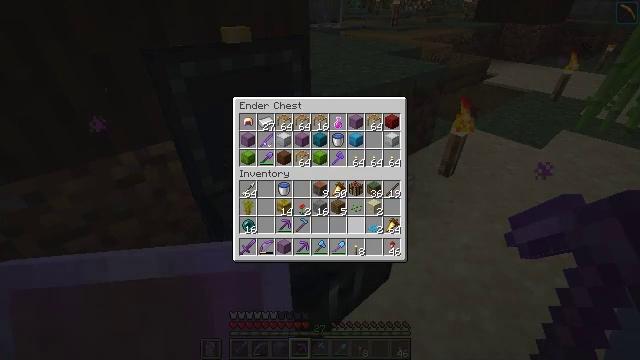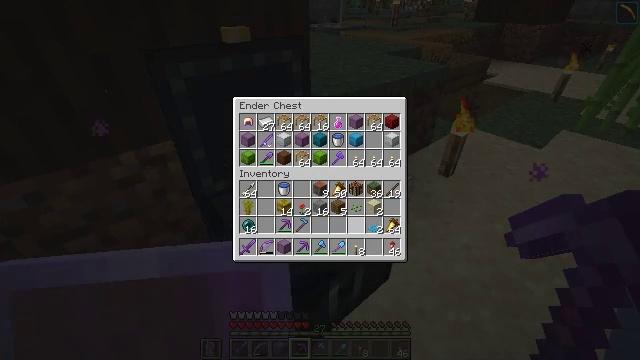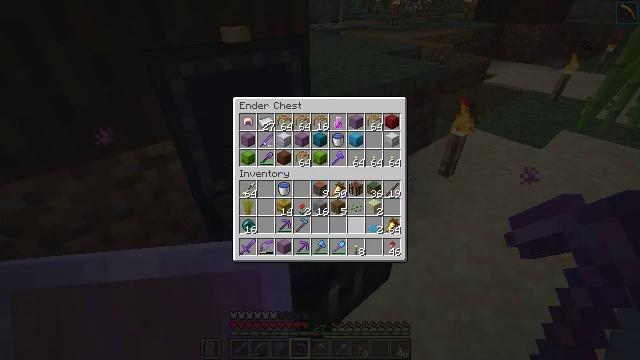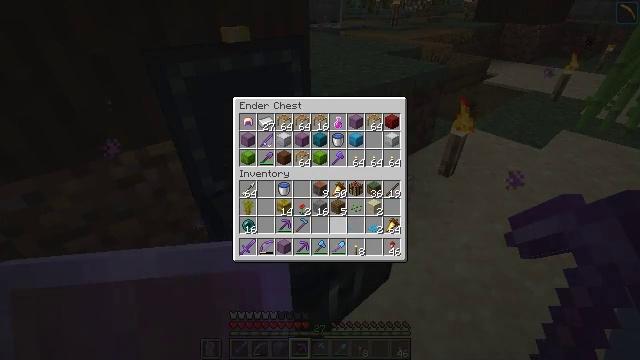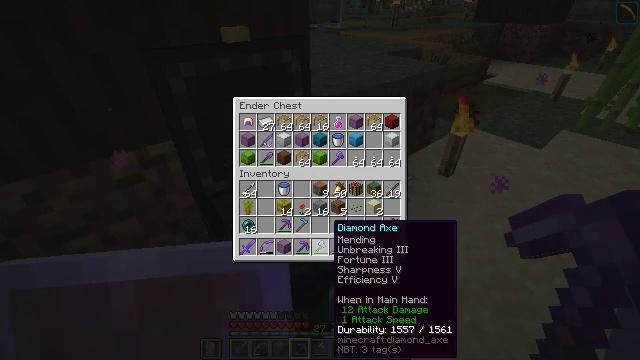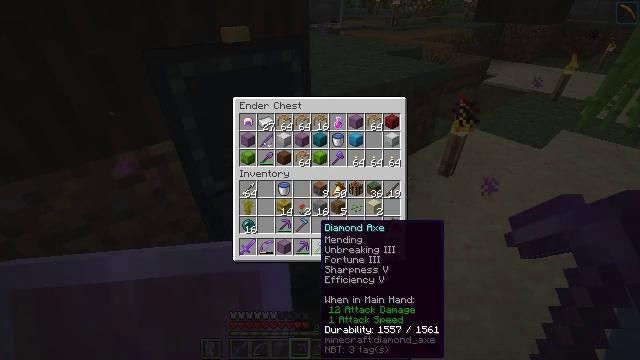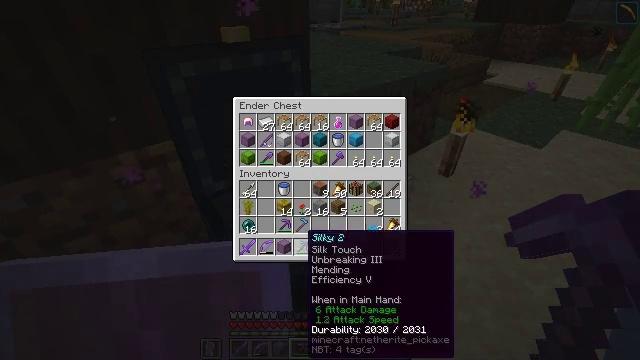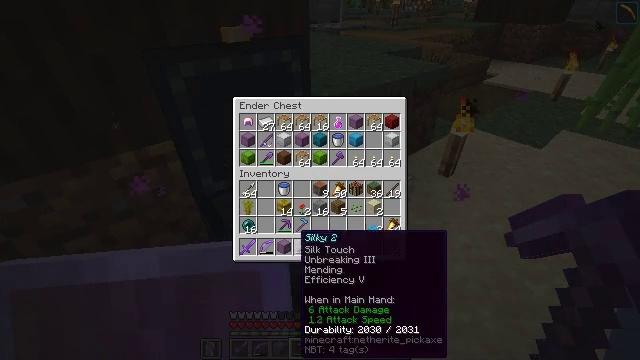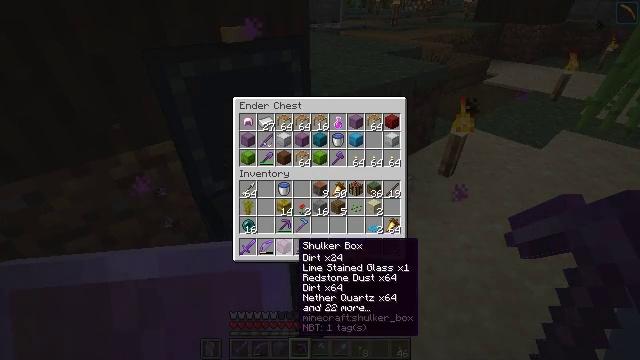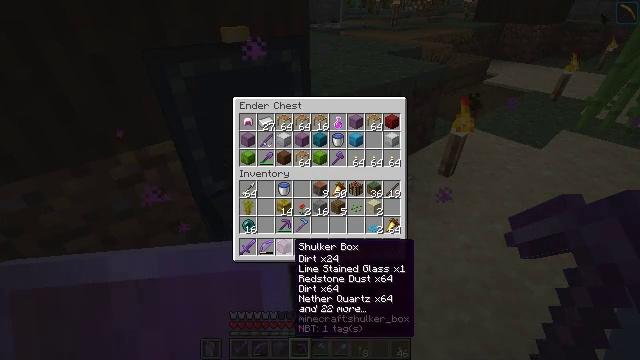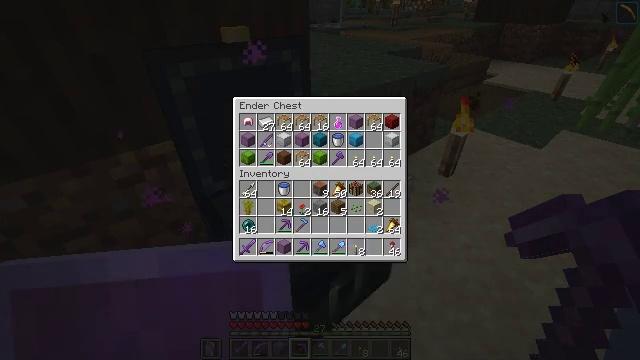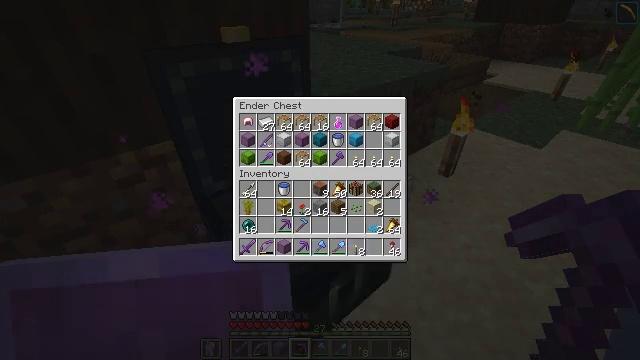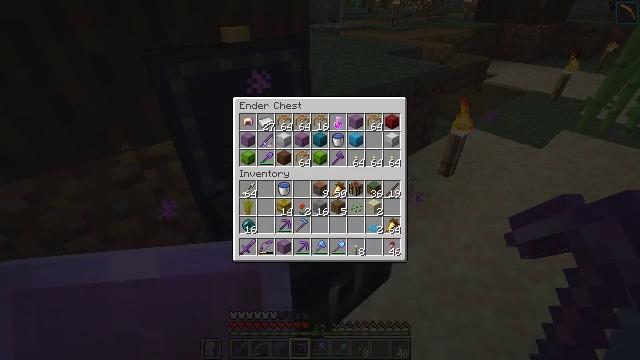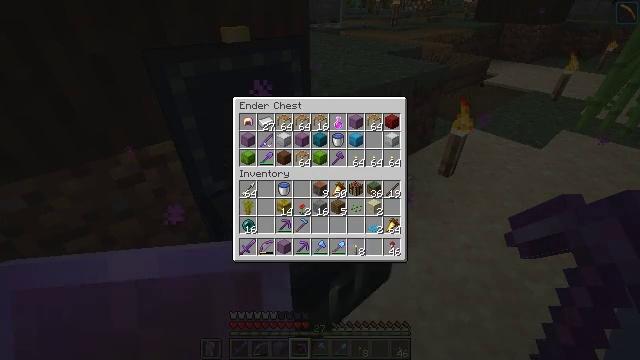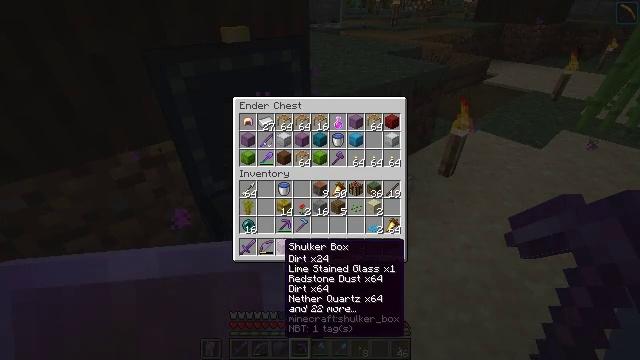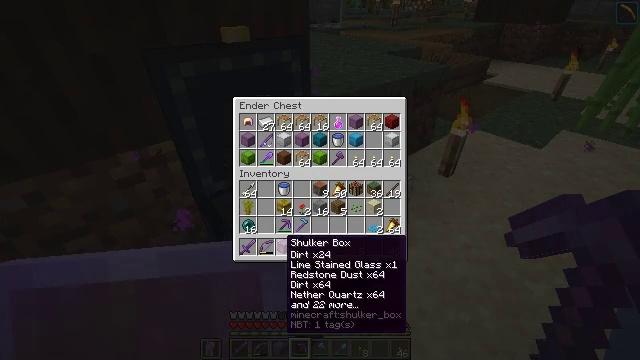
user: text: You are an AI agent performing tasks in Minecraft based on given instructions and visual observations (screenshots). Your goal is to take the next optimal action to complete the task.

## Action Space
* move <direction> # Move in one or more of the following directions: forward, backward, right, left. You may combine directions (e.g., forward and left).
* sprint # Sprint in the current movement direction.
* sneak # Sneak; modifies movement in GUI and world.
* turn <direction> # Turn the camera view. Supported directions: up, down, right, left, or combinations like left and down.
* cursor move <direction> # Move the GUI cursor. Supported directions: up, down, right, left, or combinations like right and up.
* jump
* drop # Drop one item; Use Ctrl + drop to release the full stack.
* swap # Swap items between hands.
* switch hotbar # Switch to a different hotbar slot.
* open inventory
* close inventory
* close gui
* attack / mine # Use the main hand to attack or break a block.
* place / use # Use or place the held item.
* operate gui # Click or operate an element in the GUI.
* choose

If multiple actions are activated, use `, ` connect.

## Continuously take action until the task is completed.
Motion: motion action
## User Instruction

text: Collect the bubble coral wall fan for decorative purposes.
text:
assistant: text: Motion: no_op
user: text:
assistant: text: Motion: no_op
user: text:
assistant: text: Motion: cursor move left
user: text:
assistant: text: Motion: cursor move left
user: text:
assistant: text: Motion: cursor move left
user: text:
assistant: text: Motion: sneak, cursor move left
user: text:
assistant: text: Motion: sneak
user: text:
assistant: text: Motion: sneak
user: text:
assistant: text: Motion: sneak
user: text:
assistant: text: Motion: sneak
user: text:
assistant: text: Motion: sneak
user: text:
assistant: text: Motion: sneak
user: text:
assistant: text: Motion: sneak
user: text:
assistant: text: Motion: sneak
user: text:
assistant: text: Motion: sneak
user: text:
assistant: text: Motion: sneak
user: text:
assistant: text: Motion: sneak
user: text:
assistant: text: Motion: sneak
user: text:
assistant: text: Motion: sneak
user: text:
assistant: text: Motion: sneak, operate gui
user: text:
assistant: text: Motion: sneak, operate gui
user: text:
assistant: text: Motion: sneak
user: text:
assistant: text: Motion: no_op
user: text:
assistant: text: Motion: no_op
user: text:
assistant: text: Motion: no_op
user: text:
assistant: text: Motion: no_op
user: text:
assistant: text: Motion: no_op
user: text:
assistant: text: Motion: no_op
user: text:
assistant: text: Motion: no_op
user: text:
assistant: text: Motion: no_op